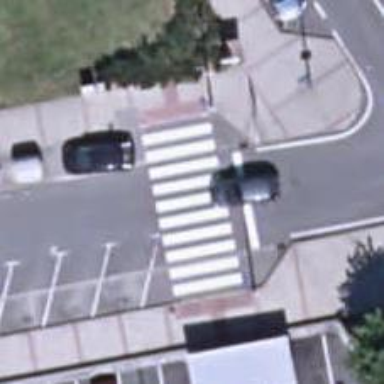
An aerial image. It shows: Uncontrolled crossing on the road.